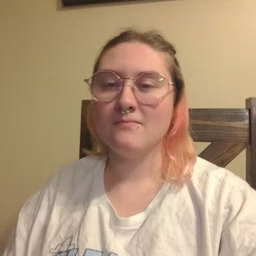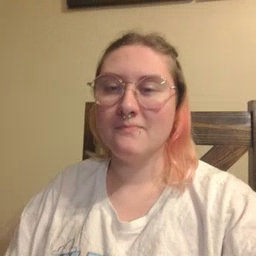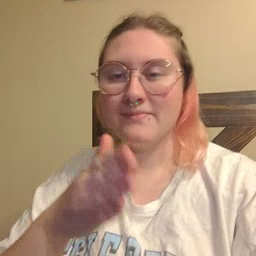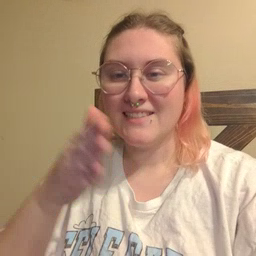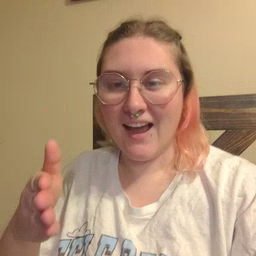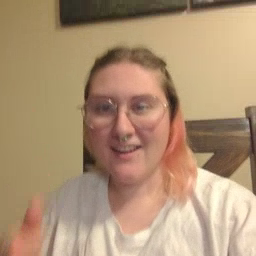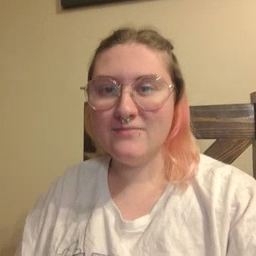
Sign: beside